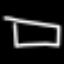
Label: square